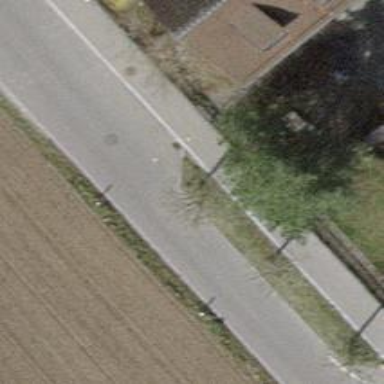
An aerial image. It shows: Residential road with choker for traffic calming measures.